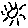
Label: sun